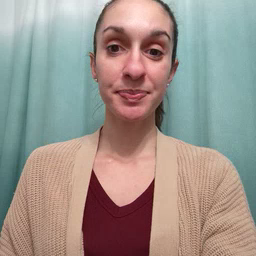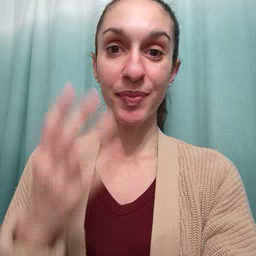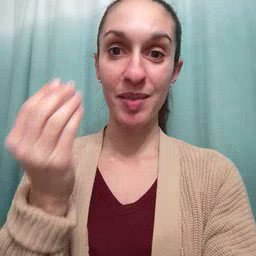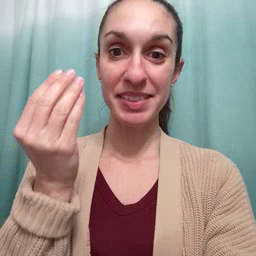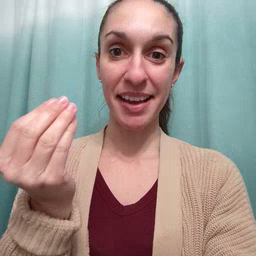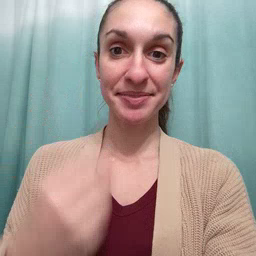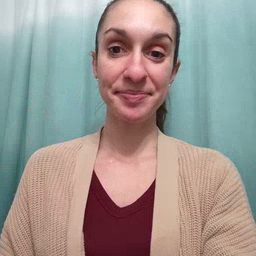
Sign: outside